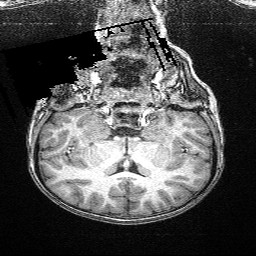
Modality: T1w
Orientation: sagittal